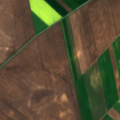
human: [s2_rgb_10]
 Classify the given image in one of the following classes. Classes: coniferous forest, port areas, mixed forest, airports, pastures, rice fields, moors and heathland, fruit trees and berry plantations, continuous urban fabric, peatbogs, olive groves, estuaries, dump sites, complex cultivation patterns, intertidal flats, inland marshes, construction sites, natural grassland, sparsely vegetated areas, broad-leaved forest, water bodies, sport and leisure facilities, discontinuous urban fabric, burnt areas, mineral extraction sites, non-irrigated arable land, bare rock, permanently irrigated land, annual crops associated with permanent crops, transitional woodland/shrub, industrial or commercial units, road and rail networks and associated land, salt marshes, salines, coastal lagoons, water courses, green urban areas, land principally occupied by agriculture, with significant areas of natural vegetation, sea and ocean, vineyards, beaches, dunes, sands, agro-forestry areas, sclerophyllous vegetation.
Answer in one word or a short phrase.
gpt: non-irrigated arable land